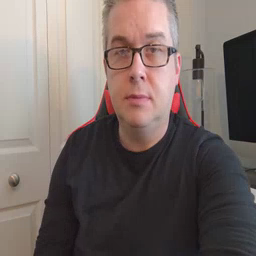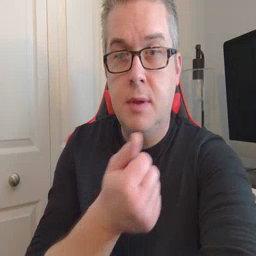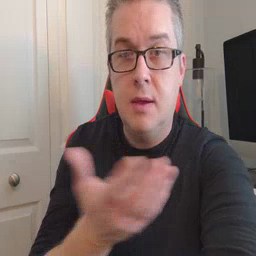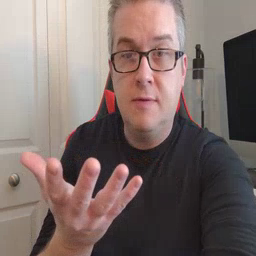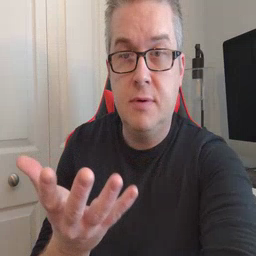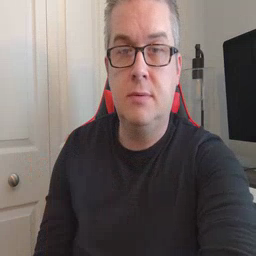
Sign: every